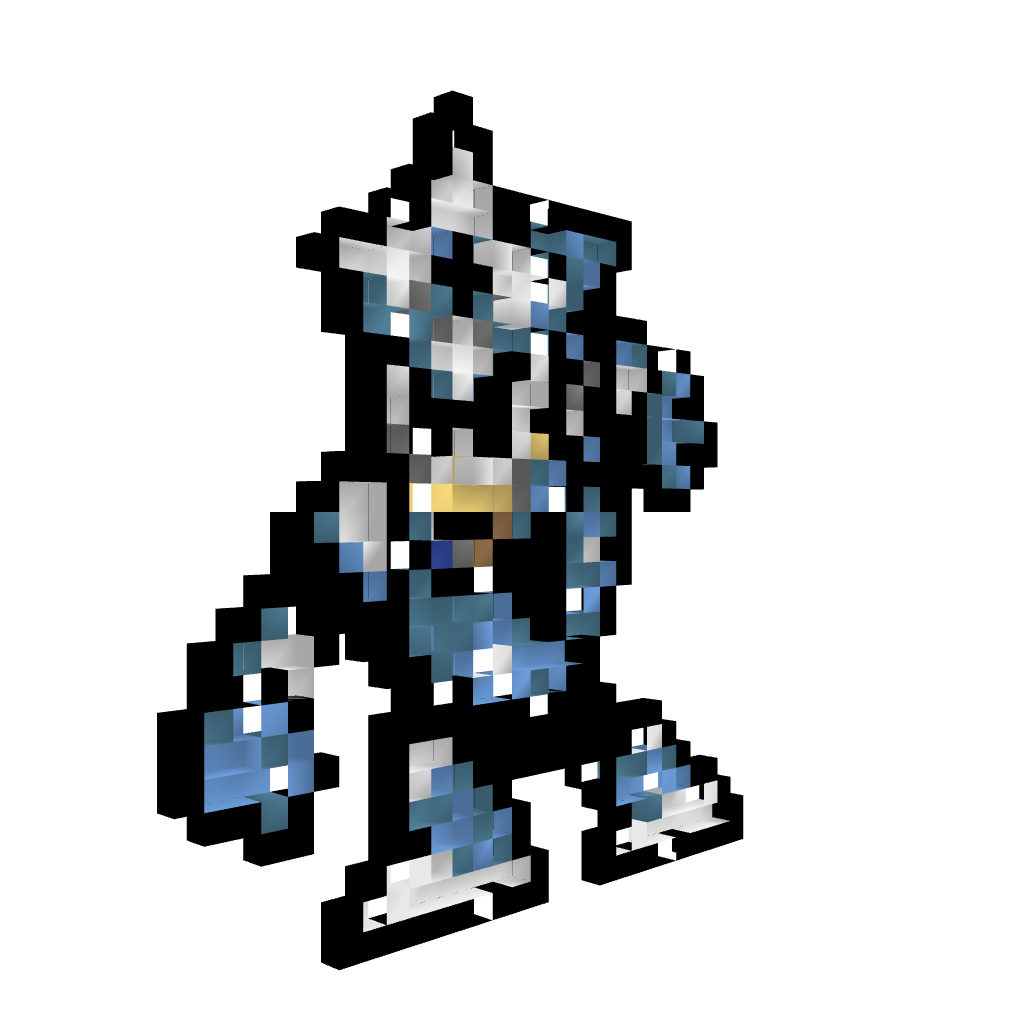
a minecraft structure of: Shadow Man high quality